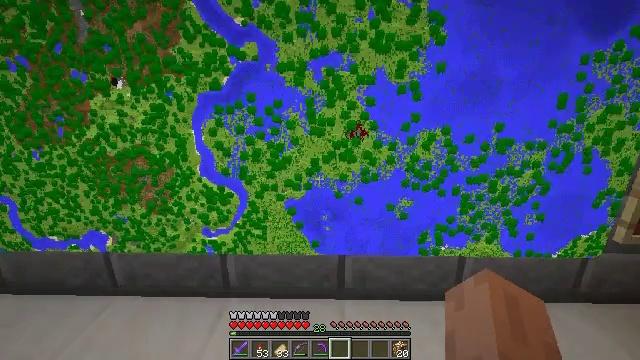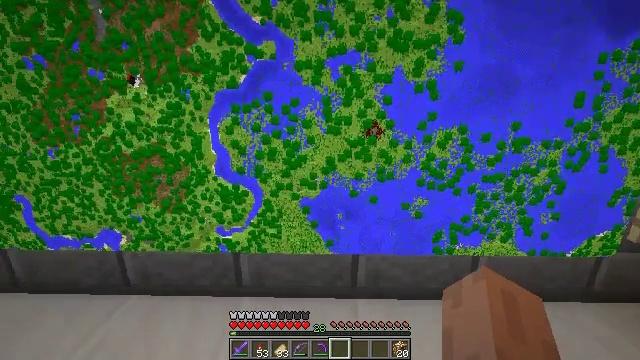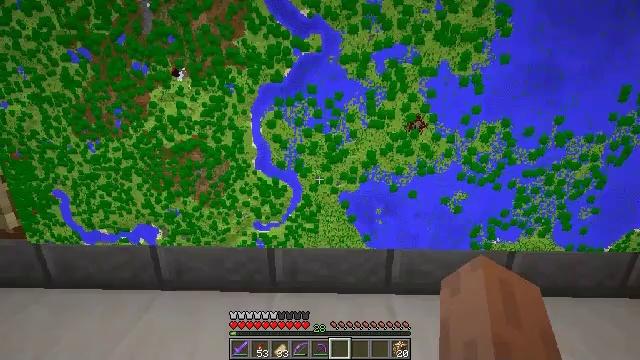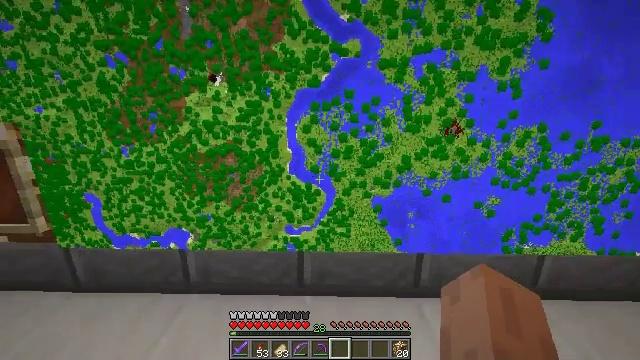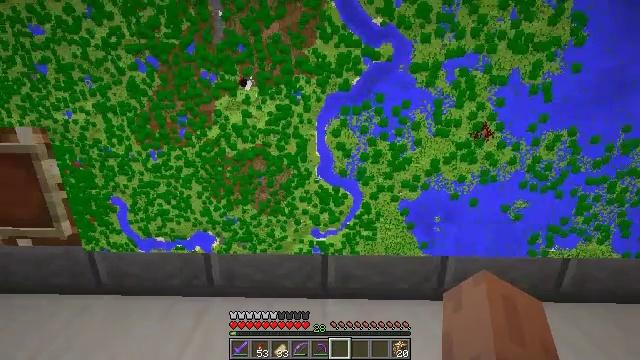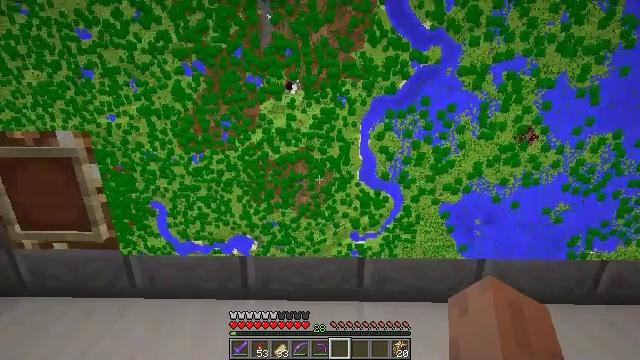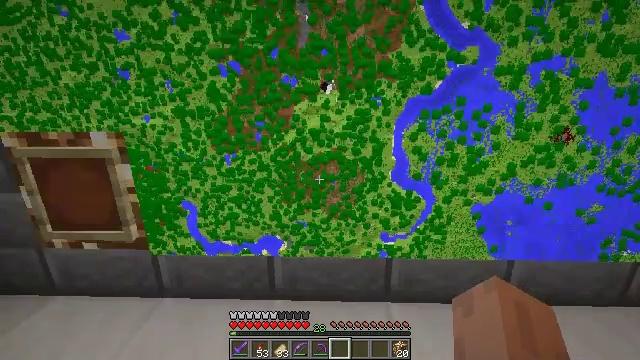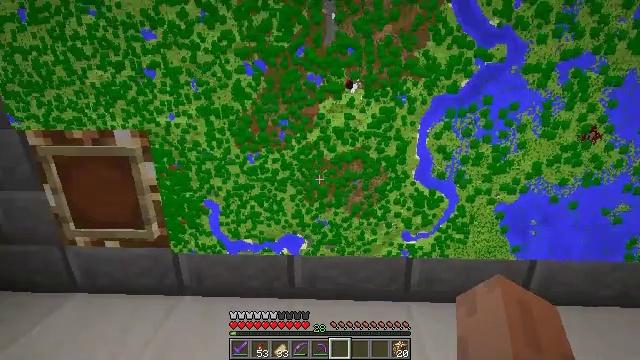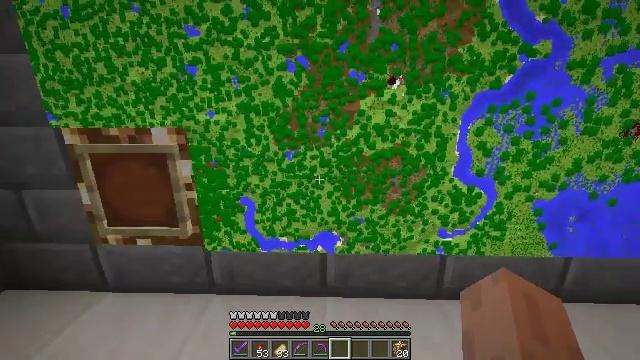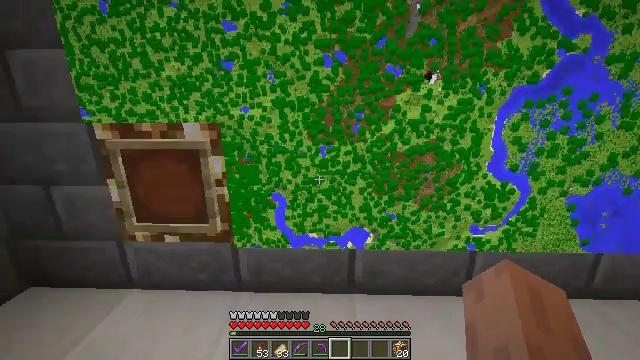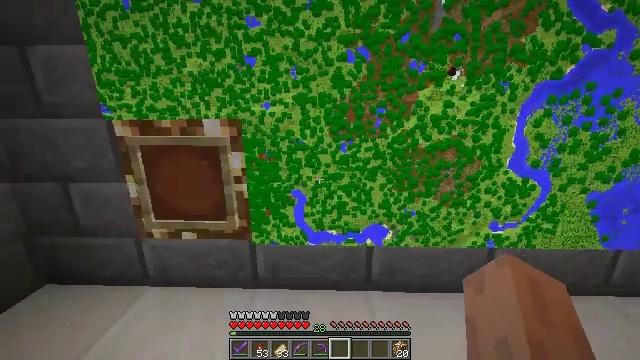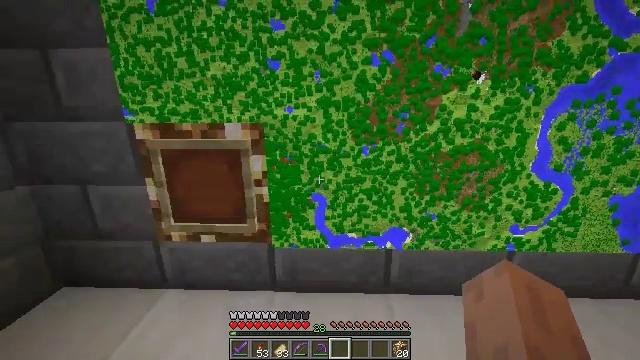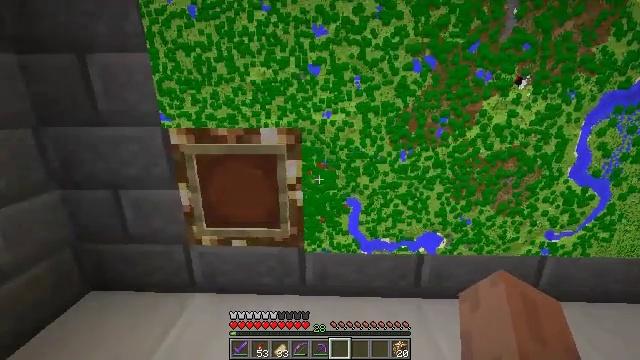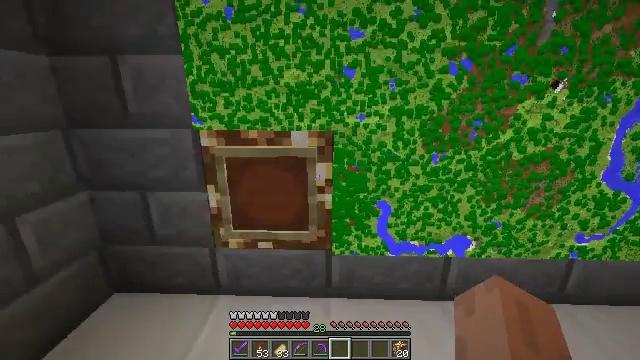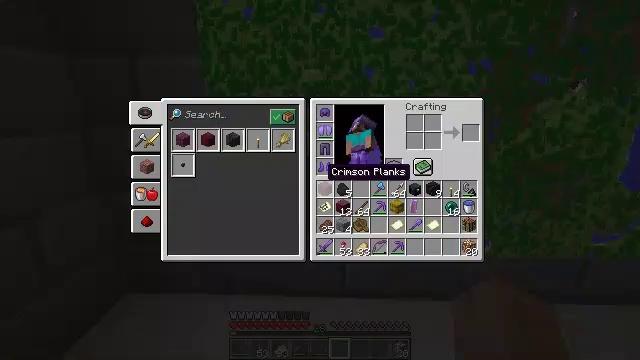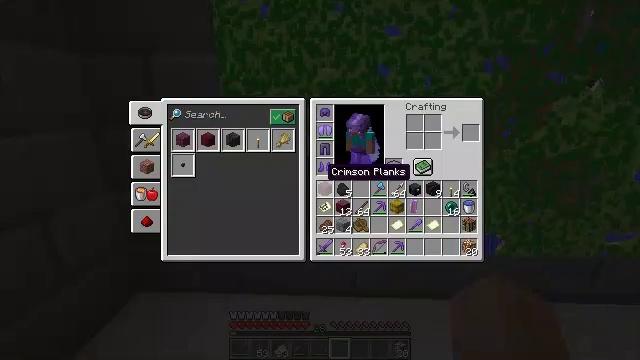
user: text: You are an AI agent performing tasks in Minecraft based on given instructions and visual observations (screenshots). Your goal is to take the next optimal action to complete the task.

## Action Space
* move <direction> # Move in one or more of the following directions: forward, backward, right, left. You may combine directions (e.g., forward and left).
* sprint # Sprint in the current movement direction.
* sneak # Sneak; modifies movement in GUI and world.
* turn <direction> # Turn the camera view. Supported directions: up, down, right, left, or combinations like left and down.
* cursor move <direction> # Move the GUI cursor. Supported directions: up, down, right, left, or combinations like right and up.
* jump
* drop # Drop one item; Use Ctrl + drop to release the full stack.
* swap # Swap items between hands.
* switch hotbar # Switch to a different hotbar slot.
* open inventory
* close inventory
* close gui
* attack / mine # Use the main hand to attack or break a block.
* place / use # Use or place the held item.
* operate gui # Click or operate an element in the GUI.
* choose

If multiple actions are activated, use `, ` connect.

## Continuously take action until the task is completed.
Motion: motion action
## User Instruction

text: Attack the stone bricks to gather materials.
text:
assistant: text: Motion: move left
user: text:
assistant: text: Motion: move left
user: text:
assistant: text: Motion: move left
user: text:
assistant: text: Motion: move left
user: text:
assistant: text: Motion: move left
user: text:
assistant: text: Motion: move left
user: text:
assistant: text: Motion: move left
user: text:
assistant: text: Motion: move left
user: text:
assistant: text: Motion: move left
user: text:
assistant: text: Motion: move left
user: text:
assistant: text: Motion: move left
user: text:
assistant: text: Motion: move left
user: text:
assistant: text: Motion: move left
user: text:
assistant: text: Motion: move left, close inventory
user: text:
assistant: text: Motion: move left, close inventory
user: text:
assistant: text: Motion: move left, close inventory
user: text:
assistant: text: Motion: close inventory
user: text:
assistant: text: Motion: no_op
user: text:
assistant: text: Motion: no_op
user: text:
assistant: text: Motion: turn right
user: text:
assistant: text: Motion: no_op
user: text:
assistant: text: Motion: no_op
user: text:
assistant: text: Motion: no_op
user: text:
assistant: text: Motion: no_op
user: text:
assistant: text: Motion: turn left
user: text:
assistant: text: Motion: turn left
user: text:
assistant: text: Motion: sneak
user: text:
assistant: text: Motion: sneak
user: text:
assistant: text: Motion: sneak
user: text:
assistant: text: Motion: sneak